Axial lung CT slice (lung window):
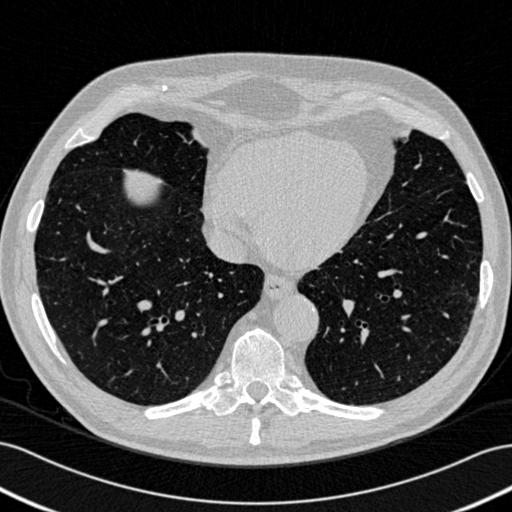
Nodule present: no